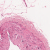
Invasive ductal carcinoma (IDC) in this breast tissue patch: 0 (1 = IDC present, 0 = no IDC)